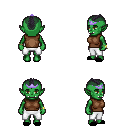
a pixel art fantasy rpg character, female body template, orc, green skin, brown sleeveless shirt, white pants, raven short mohawk hairstyle, purple tiara, bracelets, black slippers, four views (front, back, left, right), 2x2 character sprite sheet, small pixel art, hard edges, no anti-aliasing